Brain MRI, modality: hrT2
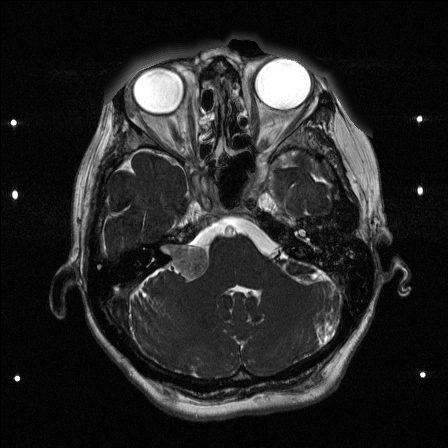